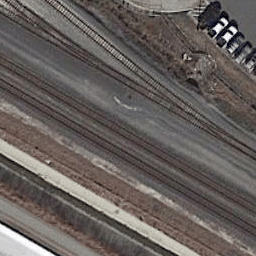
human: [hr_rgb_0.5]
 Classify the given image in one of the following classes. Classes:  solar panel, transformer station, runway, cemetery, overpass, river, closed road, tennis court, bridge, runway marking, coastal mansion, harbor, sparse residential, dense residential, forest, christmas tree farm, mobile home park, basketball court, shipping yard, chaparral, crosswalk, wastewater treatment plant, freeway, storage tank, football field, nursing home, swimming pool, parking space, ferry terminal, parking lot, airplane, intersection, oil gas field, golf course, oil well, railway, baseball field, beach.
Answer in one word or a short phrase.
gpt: railway